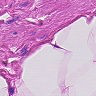
Metastatic tissue present: no